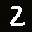
Label: 2